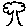
Label: tree